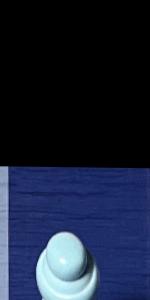
Label: Empty